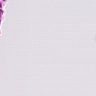
Metastatic tissue present: no